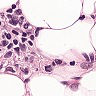
Metastatic tissue present: yes